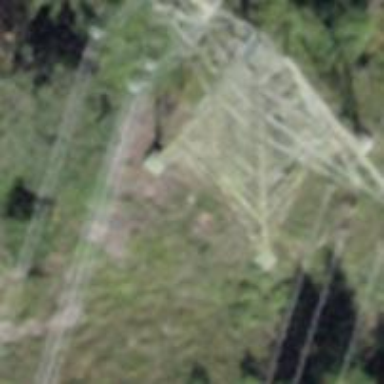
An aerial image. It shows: Power tower.